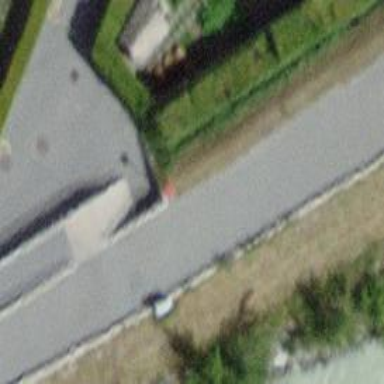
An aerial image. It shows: Set of steps on the road.